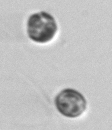
Label: Thalassiosira_sp_aff_mala